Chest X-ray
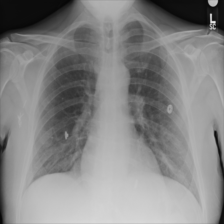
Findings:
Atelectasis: negative
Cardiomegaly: negative
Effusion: negative
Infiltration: negative
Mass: negative
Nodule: negative
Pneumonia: negative
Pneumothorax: negative
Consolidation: negative
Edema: negative
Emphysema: negative
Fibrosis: negative
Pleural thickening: negative
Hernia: negative